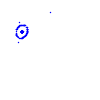
Particle: kaon